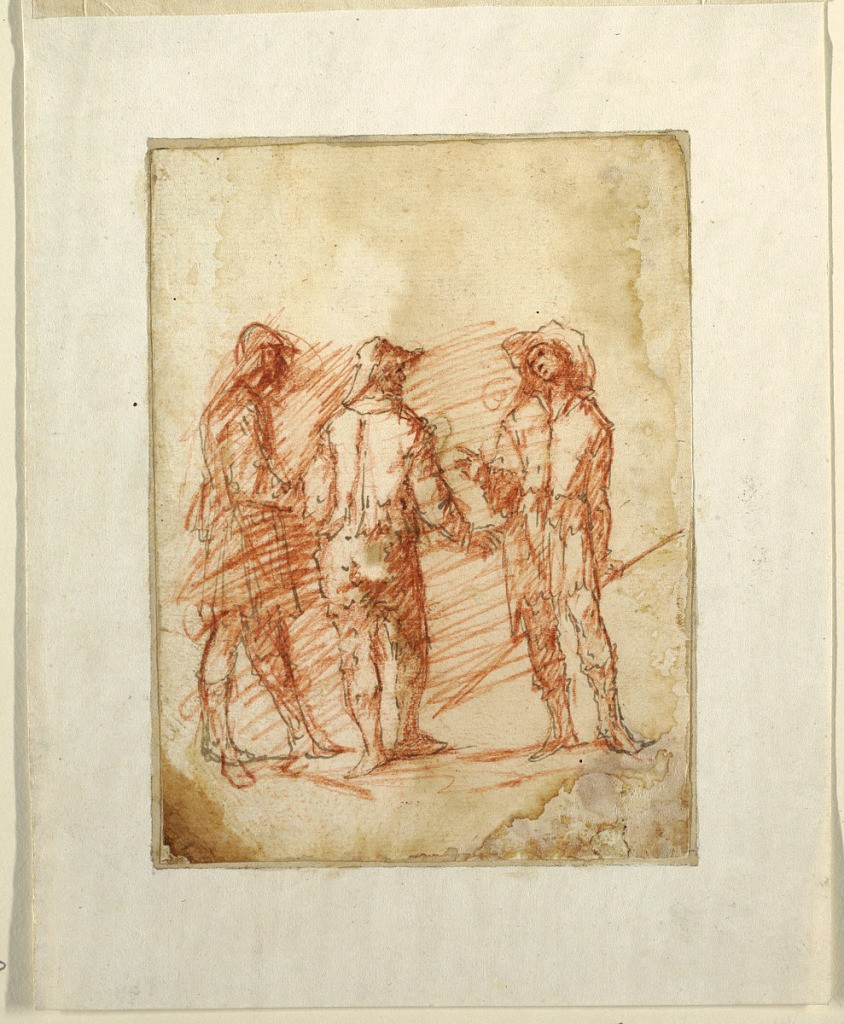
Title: Three Standing Men
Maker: Domenico Gargiulo, called Micco Spadaro, Italian, 1609 - 1675
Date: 1630–1640
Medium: Red chalk, pen and ink on paper
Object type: Drawing
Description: A group of three standing men. The one at far left is seen in profile; the one at center seen from behind; the one at right shown from the front, holding a stick.